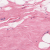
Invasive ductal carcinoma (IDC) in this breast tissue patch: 0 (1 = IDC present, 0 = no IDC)